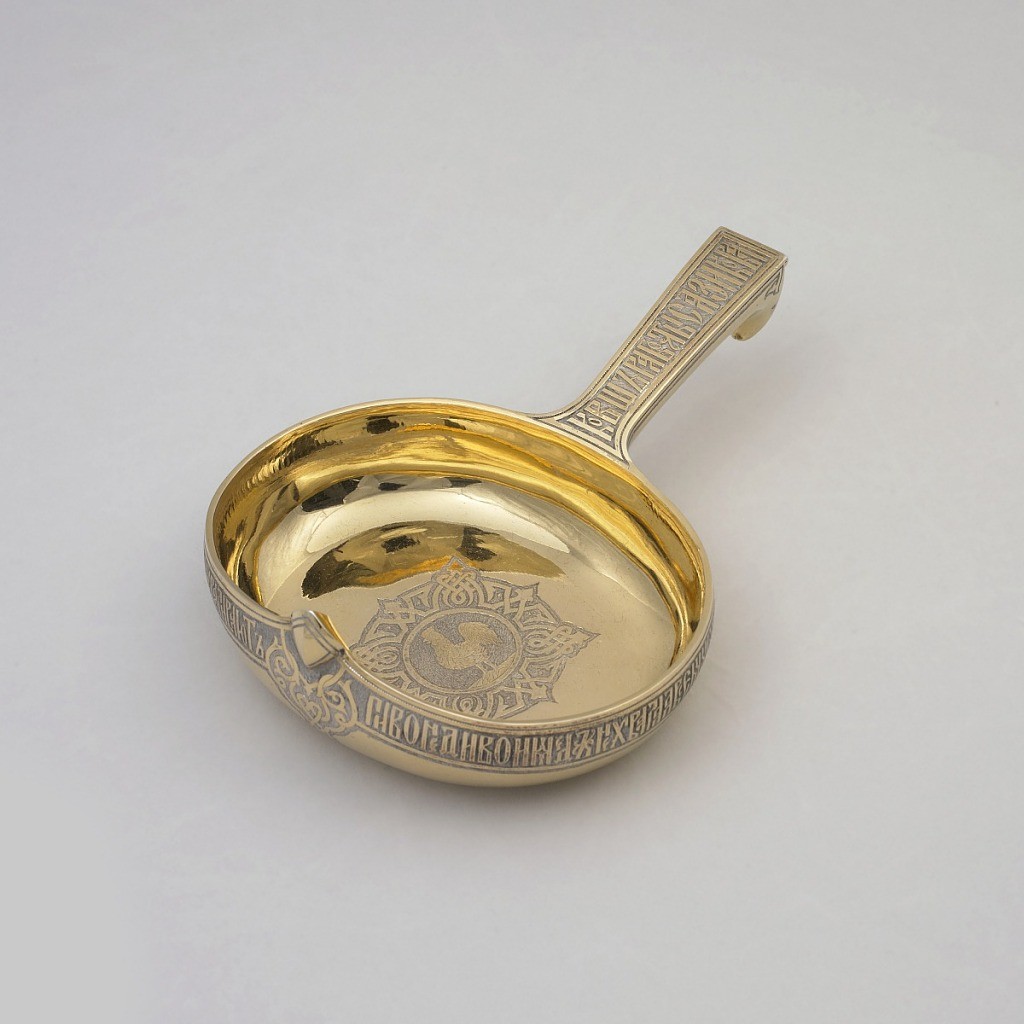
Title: Kovsh
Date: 1856
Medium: silver, gold
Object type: kovsh
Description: Oval bowl with cockerel; engraved inscription around border and handle in Cyrillic lettering in Slovanik.